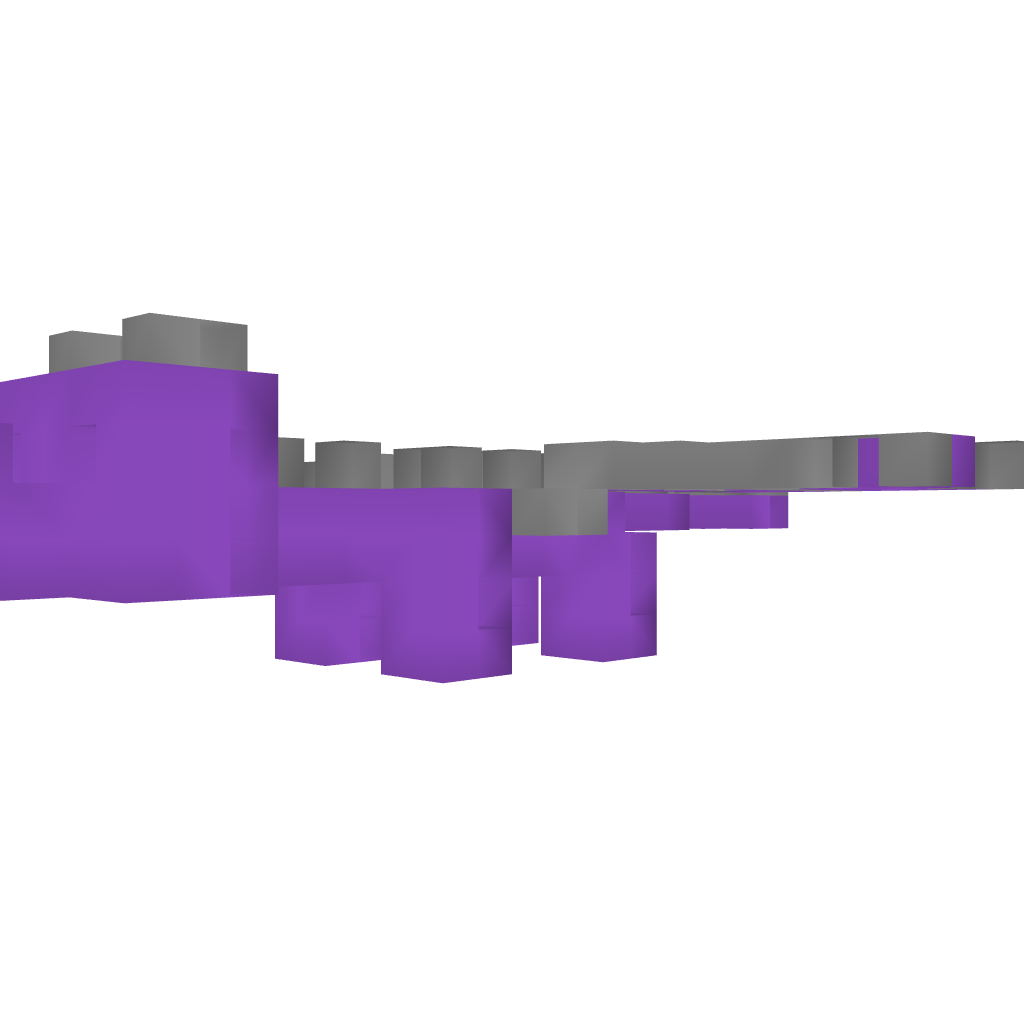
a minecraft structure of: EnderDragon good quality